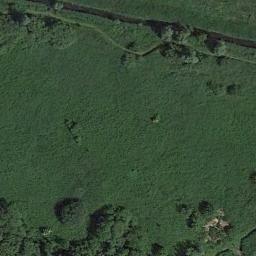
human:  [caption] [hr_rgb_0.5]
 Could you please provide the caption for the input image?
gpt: This meadow has dense grasses and some trees and a channel goes through the meadow .

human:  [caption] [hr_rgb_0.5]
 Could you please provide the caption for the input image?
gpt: There are many green trees on the green grass .

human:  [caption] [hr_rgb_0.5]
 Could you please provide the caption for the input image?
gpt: There are some trees on the meadow .

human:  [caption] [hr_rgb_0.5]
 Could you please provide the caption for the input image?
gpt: There is a tree and a house in the grass .

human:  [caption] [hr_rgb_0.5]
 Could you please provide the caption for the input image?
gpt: There are some green trees around the green meadow .